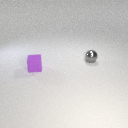
small gray metal sphere behind small purple rubber cube